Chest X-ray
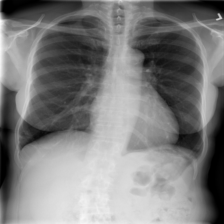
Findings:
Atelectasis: negative
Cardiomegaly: negative
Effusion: negative
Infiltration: negative
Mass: negative
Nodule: negative
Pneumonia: negative
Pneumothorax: negative
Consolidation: negative
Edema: negative
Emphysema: negative
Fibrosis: negative
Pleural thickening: negative
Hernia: negative